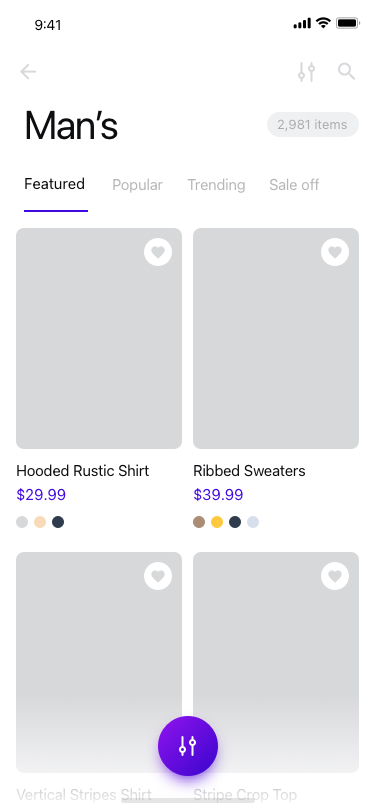
Text in this UI design:
Hooded Rustic Shirt
$29.99
Vertical Stripes Shirt
$29.99
Ribbed Sweaters
$39.99
Stripe Crop Top
$29.99
Featured
Popular
Trending
Sale off
Man’s
2,981 items